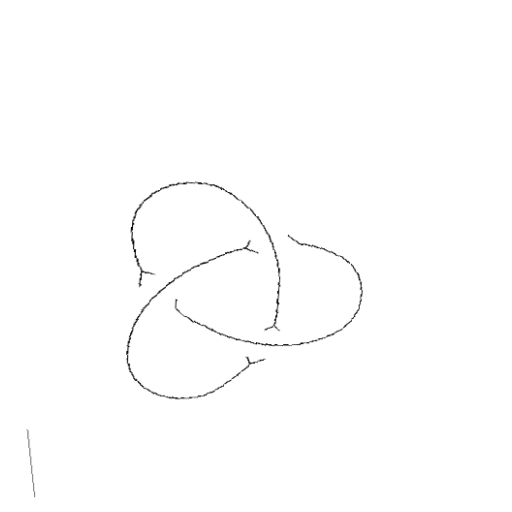
Crossing number: 3